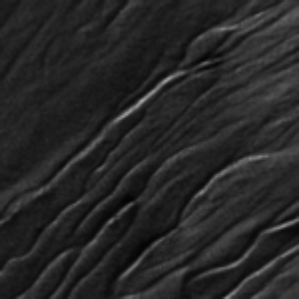
Label: frost